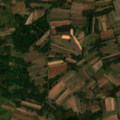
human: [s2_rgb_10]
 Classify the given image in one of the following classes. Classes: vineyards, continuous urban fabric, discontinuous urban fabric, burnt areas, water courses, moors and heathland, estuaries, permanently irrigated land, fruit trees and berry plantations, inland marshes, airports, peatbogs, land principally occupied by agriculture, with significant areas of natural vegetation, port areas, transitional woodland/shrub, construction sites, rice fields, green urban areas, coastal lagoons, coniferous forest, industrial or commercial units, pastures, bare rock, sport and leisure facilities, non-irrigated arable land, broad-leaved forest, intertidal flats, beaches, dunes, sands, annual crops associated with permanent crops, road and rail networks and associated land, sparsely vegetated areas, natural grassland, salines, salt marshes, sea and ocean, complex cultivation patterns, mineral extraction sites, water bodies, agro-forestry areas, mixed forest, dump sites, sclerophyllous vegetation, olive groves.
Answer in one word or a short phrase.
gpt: non-irrigated arable land, complex cultivation patterns, transitional woodland/shrub